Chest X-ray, PA view. Patient: 39 years old, sex F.
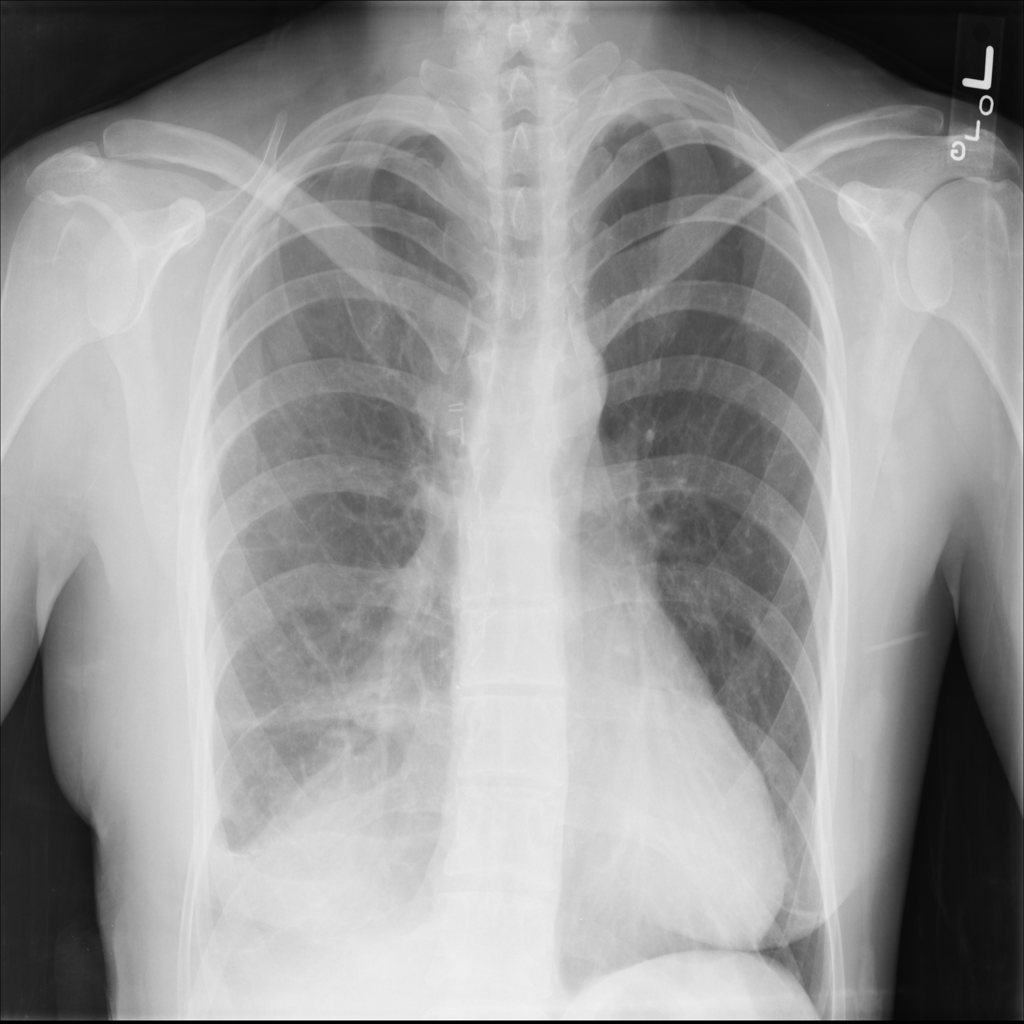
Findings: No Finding